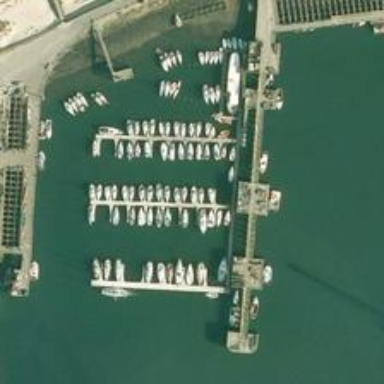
Many boats are orderly in a port .